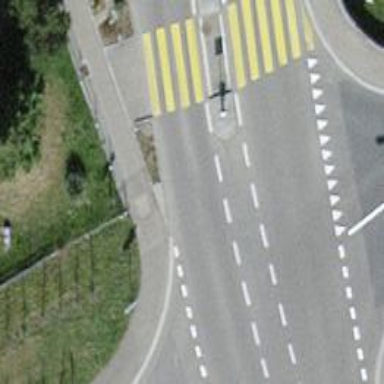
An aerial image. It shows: Asphalt sidewalk along the footway.